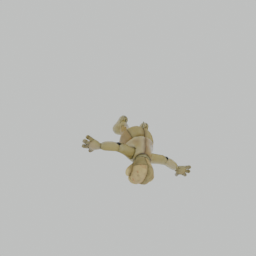
Label: animals